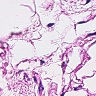
Metastatic tissue present: no